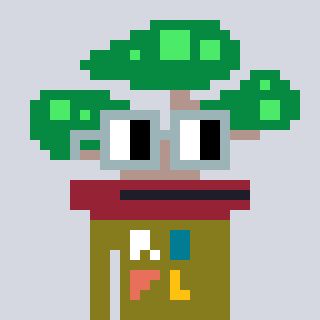
a pixel art character with square dark gray glasses, a bonsai-shaped head and a gunk-colored body on a cool background